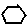
Label: hexagon